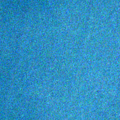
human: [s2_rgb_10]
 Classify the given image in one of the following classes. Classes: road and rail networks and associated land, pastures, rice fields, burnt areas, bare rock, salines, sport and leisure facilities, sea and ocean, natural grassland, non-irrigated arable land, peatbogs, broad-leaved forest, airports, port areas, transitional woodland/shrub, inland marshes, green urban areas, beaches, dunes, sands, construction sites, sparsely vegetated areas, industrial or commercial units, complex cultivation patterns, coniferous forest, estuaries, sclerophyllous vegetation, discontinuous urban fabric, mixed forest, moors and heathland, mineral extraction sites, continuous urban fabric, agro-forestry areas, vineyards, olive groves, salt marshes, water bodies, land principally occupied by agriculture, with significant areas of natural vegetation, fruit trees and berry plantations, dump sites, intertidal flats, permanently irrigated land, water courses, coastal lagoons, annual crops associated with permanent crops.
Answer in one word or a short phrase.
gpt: sea and ocean